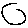
Label: circle